Field crop: maize
Growth stage: 2
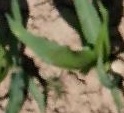
Species: maize